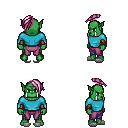
a pixel art fantasy rpg character, male body template, orc, green skin, teal long-sleeve shirt, magenta pants, pink long mohawk hairstyle, cloth bracers, white slippers, four views (front, back, left, right), 2x2 character sprite sheet, small pixel art, hard edges, no anti-aliasing